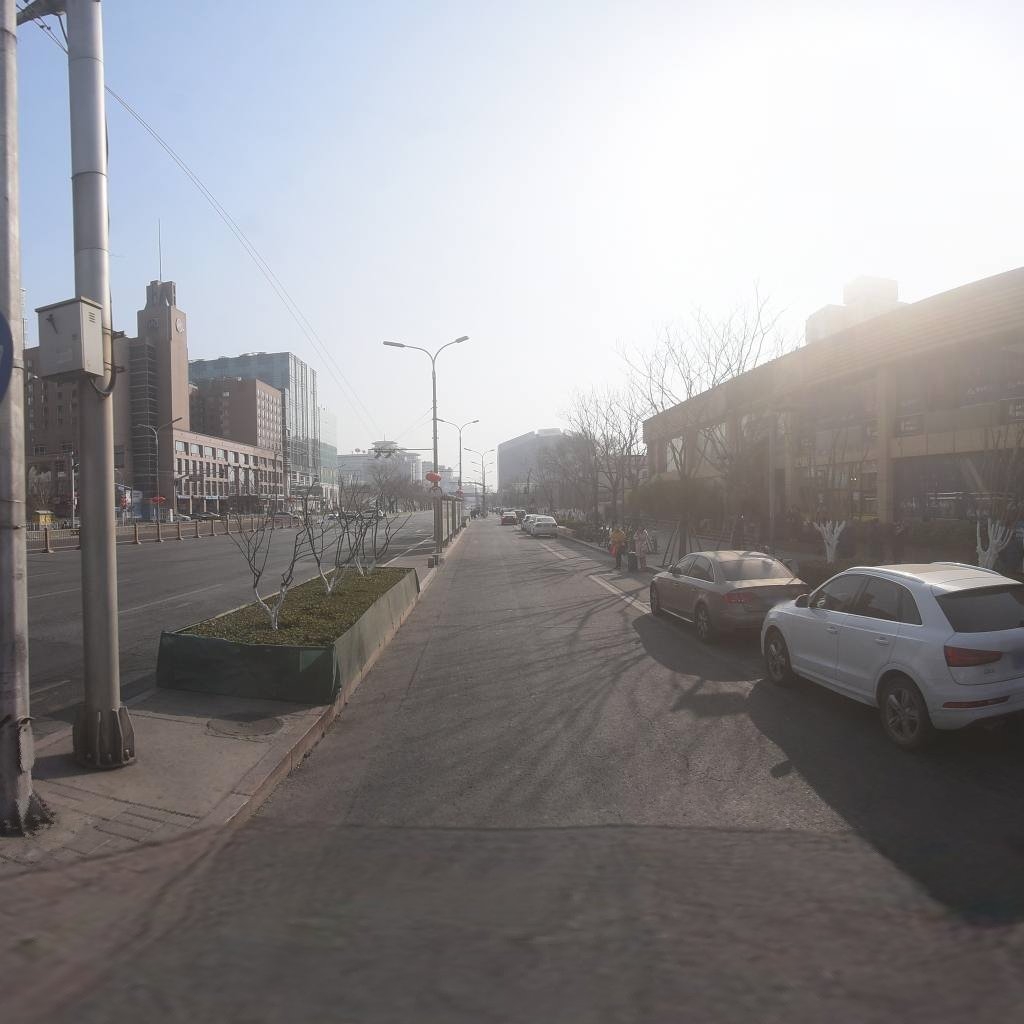
Region: Xicheng
Road damage annotations: longitudinal crack, manhole cover, longitudinal crack